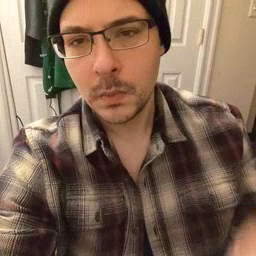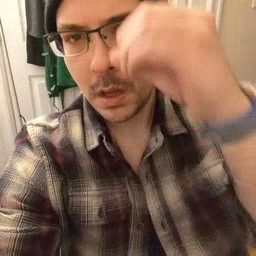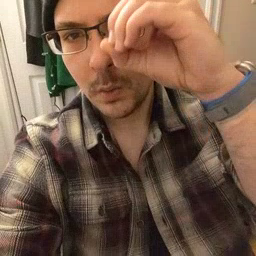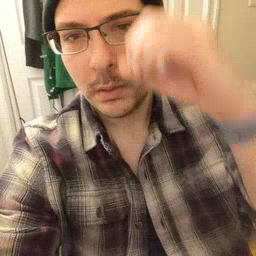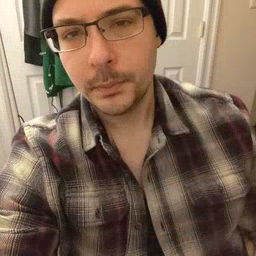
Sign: owl